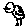
Label: bird